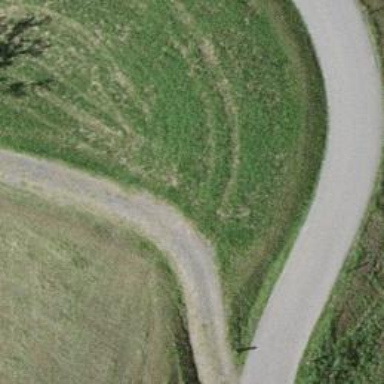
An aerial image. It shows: Well-maintained track road with grade 1 tracktype.